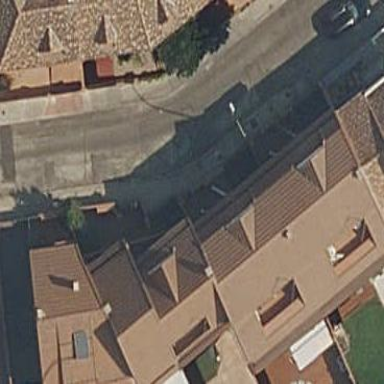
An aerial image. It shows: Terrace building.